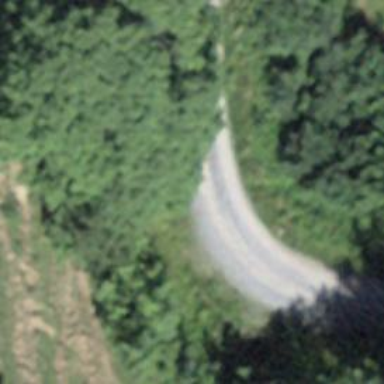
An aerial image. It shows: Passing place on the road.